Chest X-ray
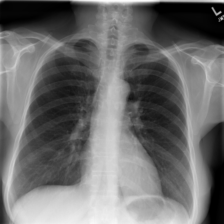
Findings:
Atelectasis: negative
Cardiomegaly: negative
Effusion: negative
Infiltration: negative
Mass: negative
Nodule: negative
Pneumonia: negative
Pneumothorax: negative
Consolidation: negative
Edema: negative
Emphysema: negative
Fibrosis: negative
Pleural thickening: negative
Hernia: negative